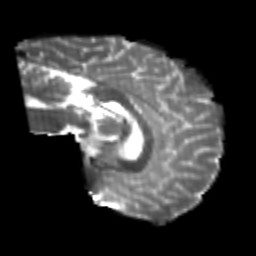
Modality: T2w
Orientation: sagittal
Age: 25
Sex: male
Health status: healthy
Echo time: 0.074 s